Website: lowes
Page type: cart
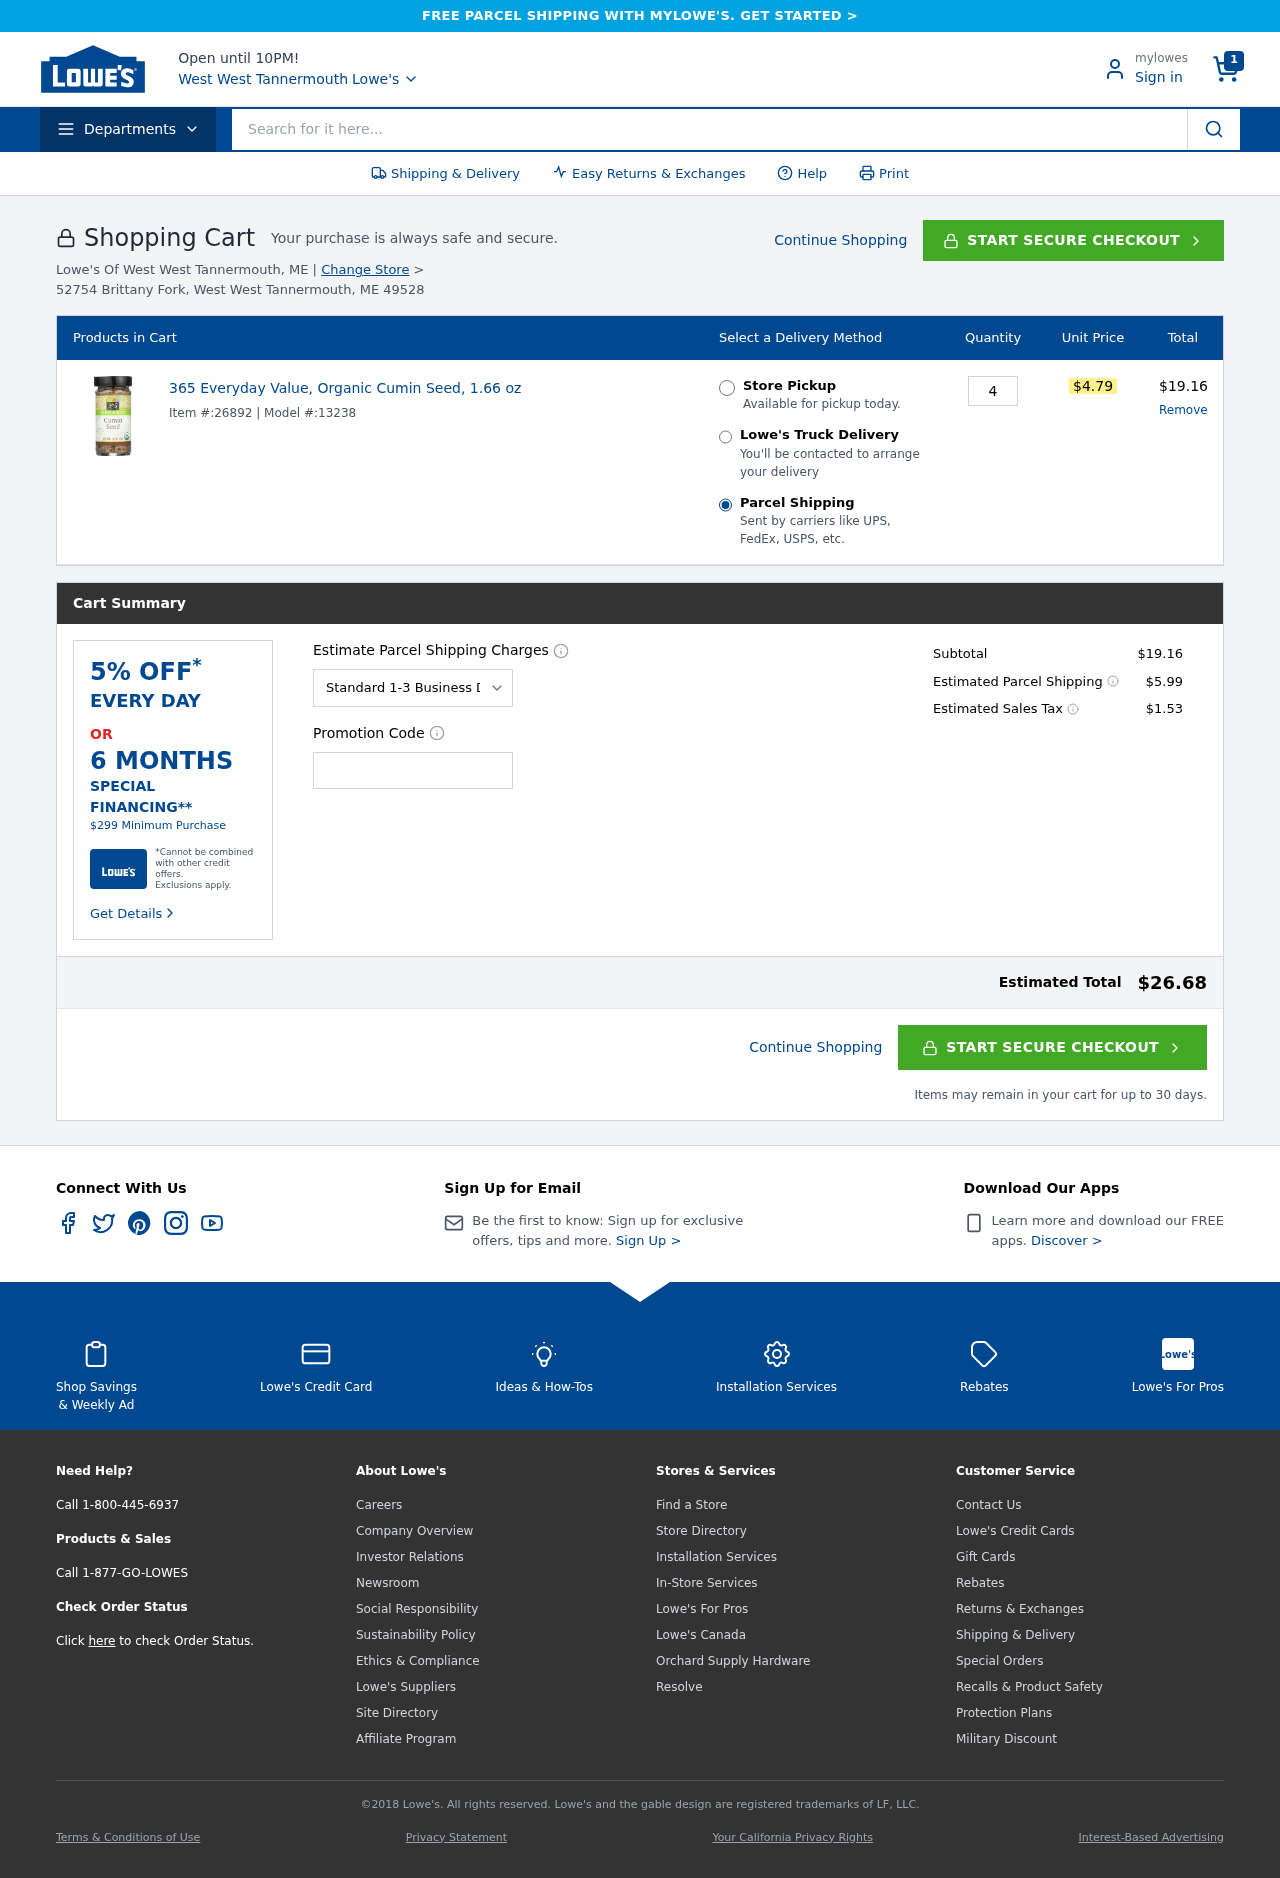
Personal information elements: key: PII_CITY
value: West Tannermouth
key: PII_CITY
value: West West Tannermouth
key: PII_POSTCODE
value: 49528
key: PII_PROMO_CODE
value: WINTER97
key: PII_STREET
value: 52754 Brittany Fork
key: PII_STATE_ABBR
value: ME
Product elements: key: PRODUCT1_NAME
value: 365 Everyday Value, Organic Cumin Seed, 1.66 oz
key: PRODUCT1_PRICE
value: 4.79
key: PRODUCT1_QUANTITY
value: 4
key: PRODUCT1_MODEL
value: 13238
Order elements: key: ORDER_NUM_ITEMS
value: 1
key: ORDER_ITEM_ID
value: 26892
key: ORDER_LINE_TOTAL
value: $19.16
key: ORDER_SUBTOTAL
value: $19.16
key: ORDER_SHIPPING_COST
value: $5.99
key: ORDER_TAX
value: $1.53
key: ORDER_TOTAL
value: $26.68
Search elements: key: HEADER_SEARCH
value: Search for it here...